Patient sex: M
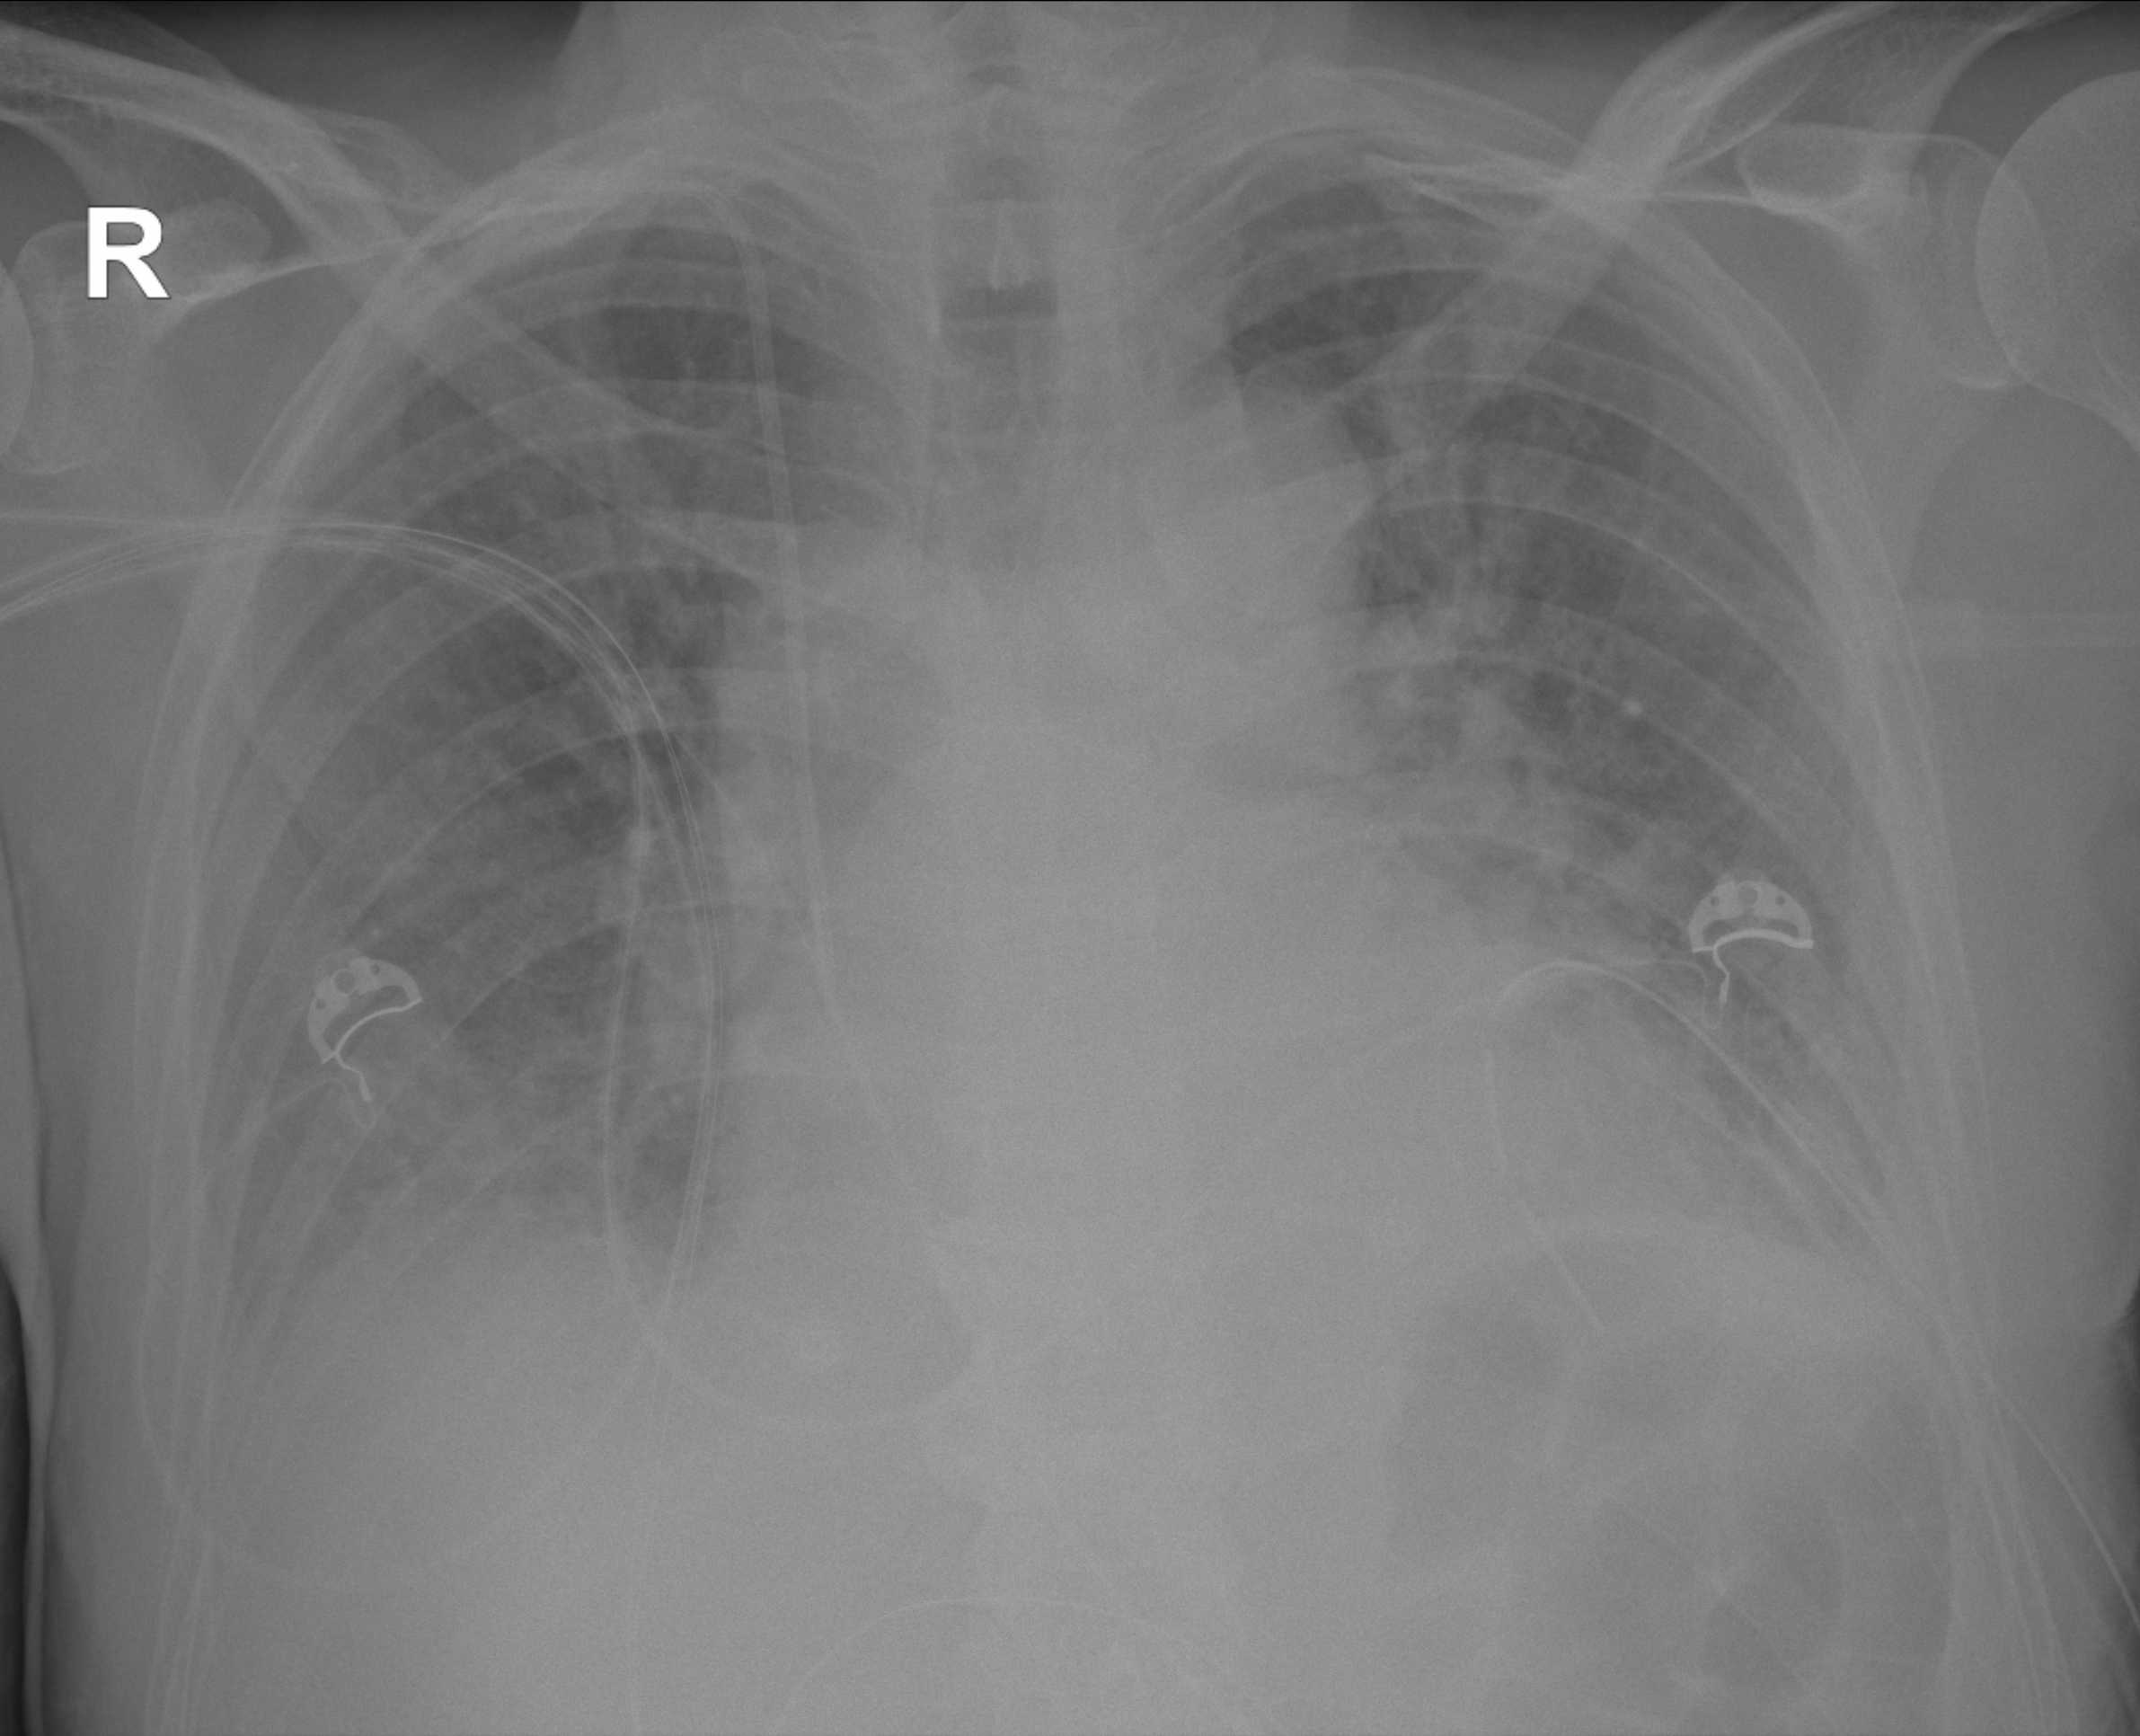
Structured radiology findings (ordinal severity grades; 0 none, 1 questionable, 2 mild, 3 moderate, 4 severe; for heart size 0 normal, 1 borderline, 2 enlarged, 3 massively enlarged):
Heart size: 2
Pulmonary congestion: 3
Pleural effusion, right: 2
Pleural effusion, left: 2
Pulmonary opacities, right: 2
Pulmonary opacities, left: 2
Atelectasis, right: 2
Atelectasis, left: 2